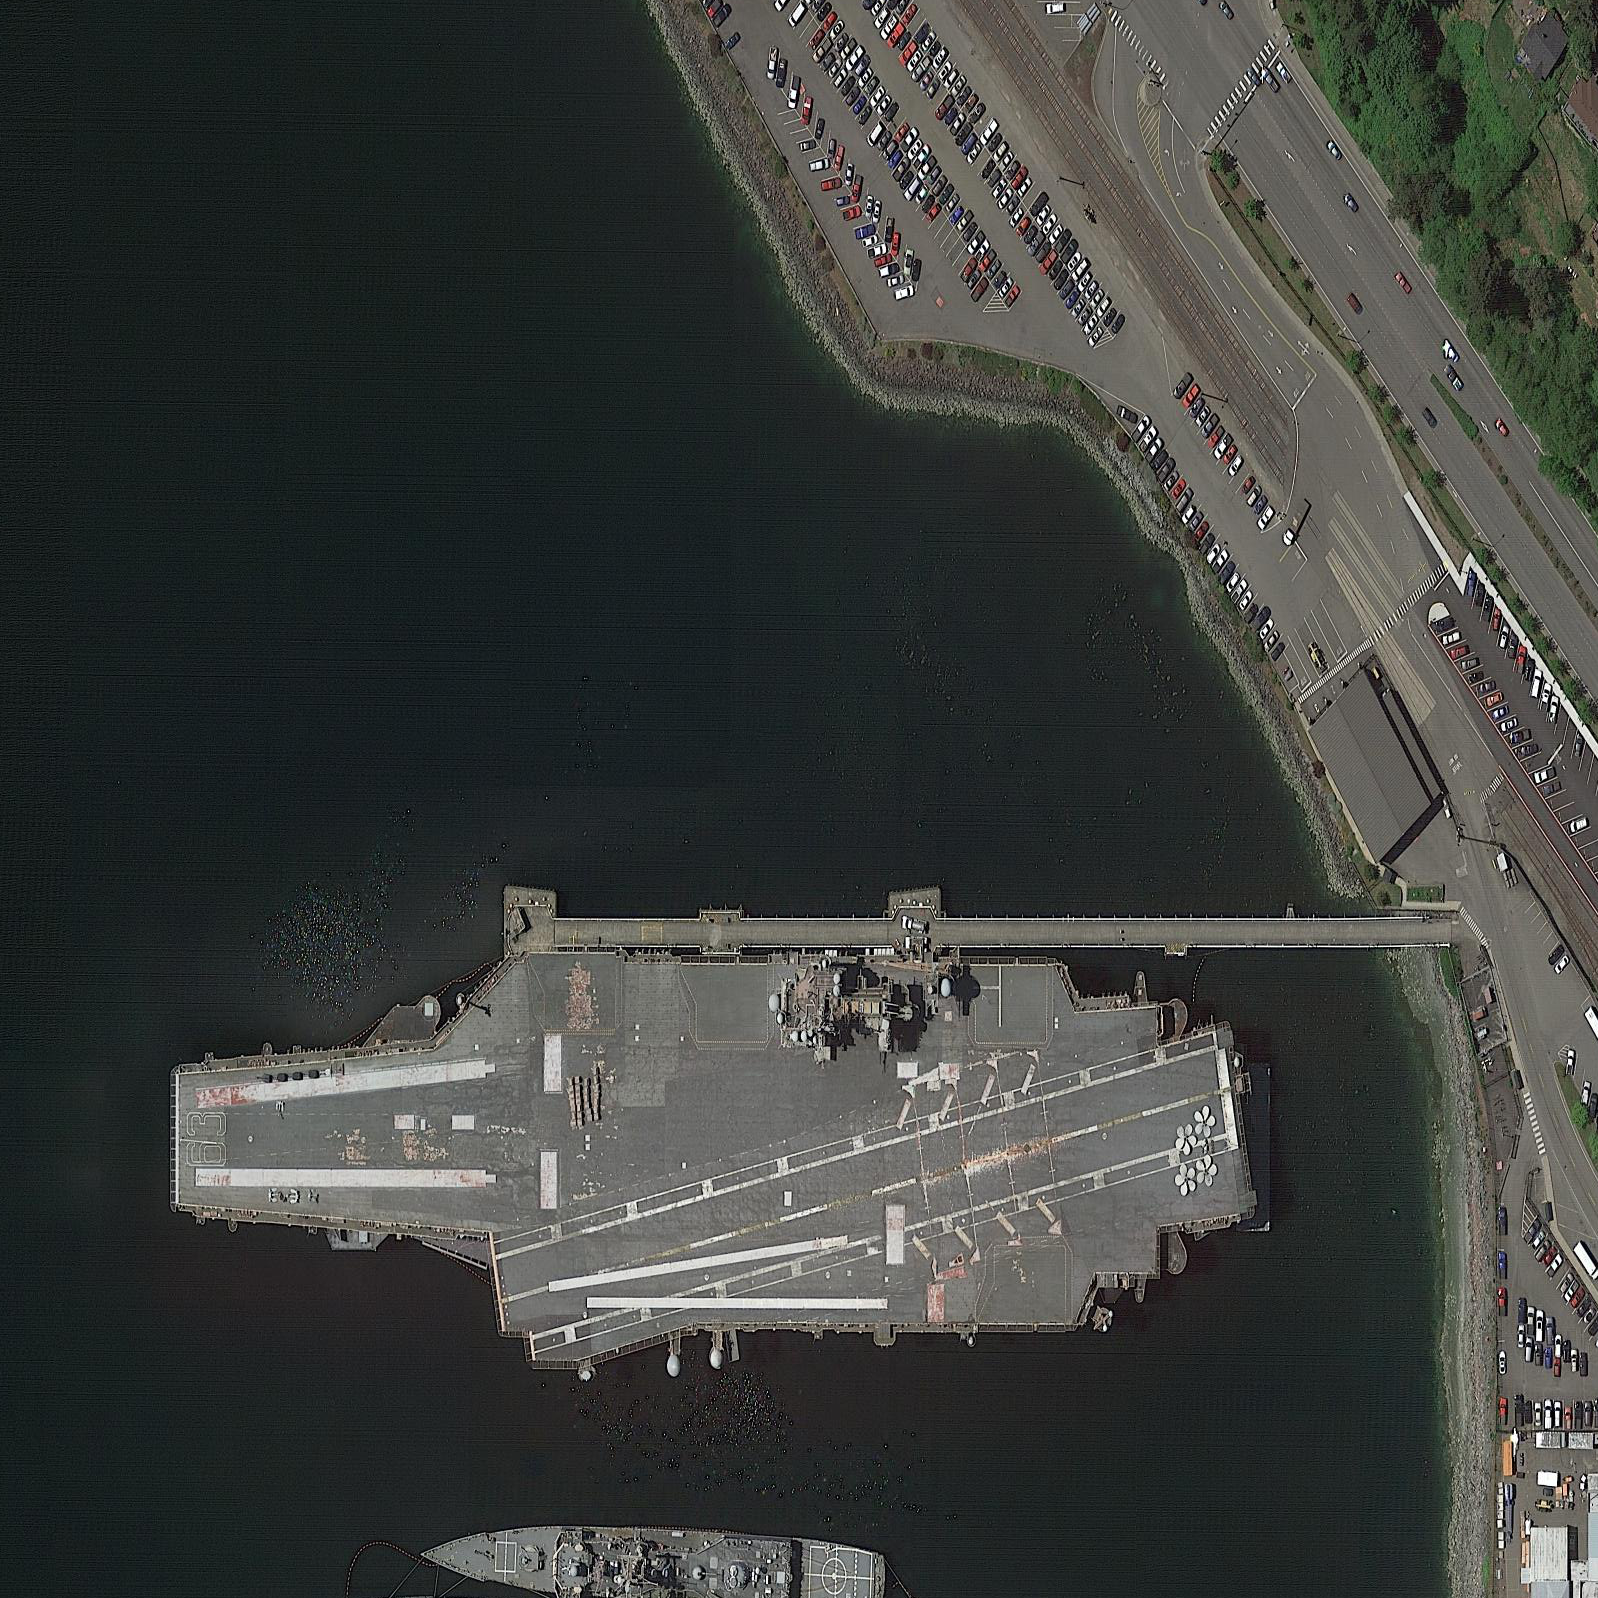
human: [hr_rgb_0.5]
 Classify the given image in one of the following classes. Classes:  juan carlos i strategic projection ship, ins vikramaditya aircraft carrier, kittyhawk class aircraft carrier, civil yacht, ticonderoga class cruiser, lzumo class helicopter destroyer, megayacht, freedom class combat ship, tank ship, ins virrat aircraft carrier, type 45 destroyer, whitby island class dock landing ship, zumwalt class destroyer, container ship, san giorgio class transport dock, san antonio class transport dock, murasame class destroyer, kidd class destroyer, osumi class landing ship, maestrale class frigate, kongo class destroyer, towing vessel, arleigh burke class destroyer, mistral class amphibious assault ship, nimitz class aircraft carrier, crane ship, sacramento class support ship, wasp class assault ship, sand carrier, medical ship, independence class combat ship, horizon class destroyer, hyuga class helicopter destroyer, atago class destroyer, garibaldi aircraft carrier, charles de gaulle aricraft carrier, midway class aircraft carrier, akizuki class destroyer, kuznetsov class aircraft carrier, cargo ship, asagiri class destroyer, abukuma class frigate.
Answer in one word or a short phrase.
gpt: KittyHawk class aircraft carrier